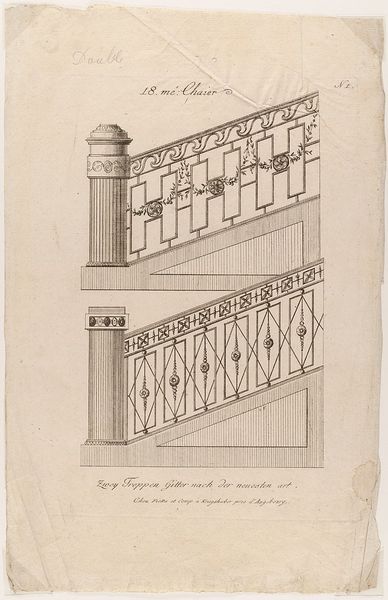
Titel: Treppengeländer, Blatt 1 aus einer Folge von Gittern
Künstler: Domenicus Fietta
Standort: Hamburg
Institution: Museum für Kunst und Gewerbe Hamburg
Schlagwörter: weiß, dreieck, schwarz, zeichnung, architektur, schrift, papier, grafik, graphik, treppe, stuck, geländer, fotografie, photographie, druckgraphik, druckgrafik, stich, schraffiert, girlanden, kunstgewerbe, raute, rosette, treppenhaus, kupferstich, kunsthandwerk, streben, aufriss, reproduktionen, 18., blumengewinde, industriedesign, druckerzeugnisse, ornamentstich, vorlageblätter, schlosserarbeit, treppengeländer